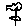
Label: flower